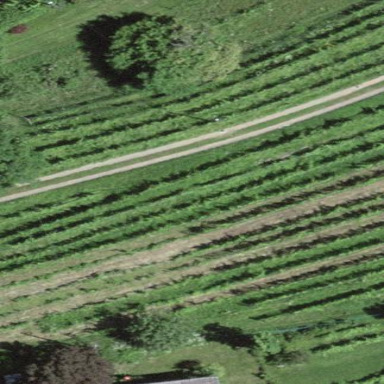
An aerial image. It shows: Vineyard.